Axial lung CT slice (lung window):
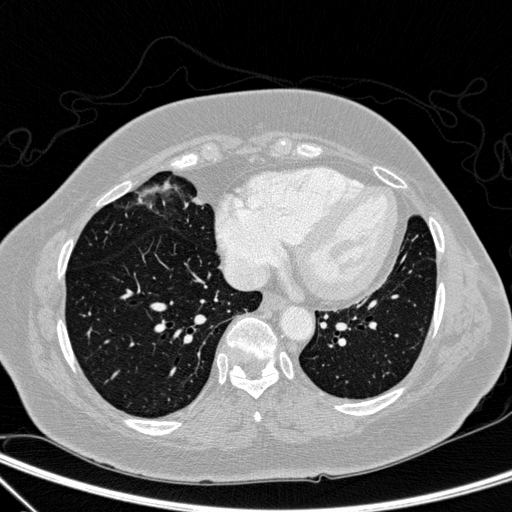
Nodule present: no